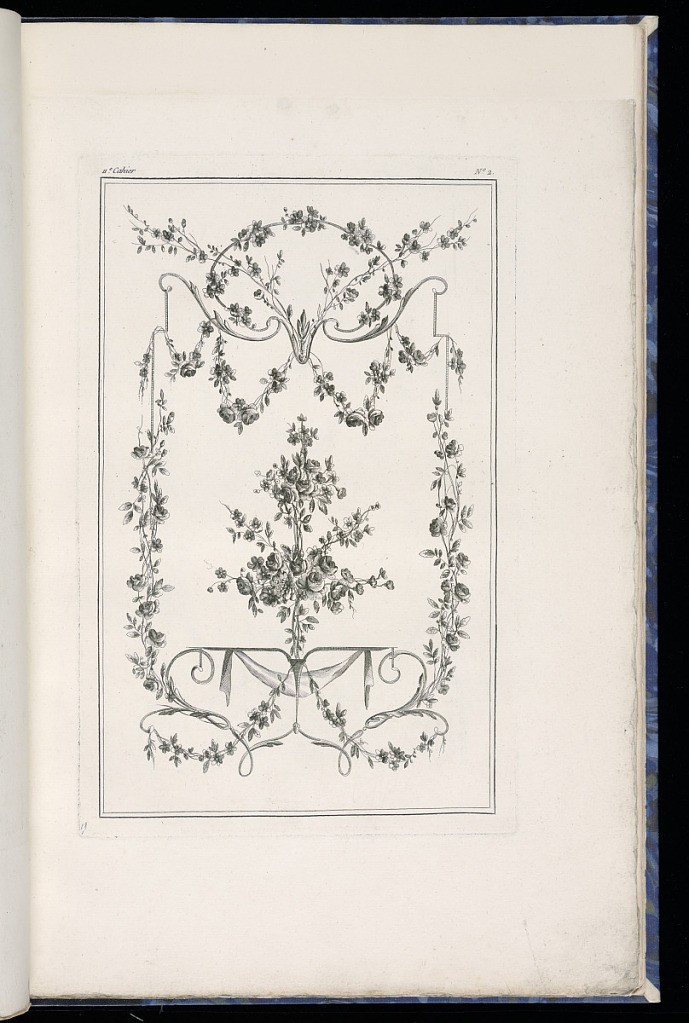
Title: Decorative Panel Design
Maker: Pierre Ranson, French, 1736–1786
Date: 1777–79
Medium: Etching on paper
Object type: Print
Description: Design for a decorative panel featuring arabesque and floral motifs including festoons of flowers, flowering branches, draped textiles, scrolling acanthus leaves (rinceaux), s-scrolls, and fleurons. The plate is numbered.